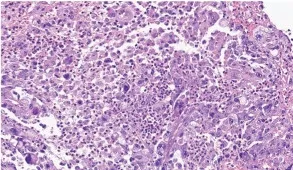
The pathology of the patient. (B) Anaplastic change from papillary carcinoma of the right neck lymph node. The anaplastic carcinoma is composed of tumor cells in a nested pattern with markedly enlarged pleomorphic and hyperchromatic nuclei and an eosinophilic cytoplasm. Typical papillary carcinoma-like nuclear features (ground glass and grooving) are absent. The stroma is richly infiltrated with inflammatory cells.
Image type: pathology (h&e)